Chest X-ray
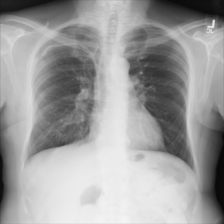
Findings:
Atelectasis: negative
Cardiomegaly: negative
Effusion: negative
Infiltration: negative
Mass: negative
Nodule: negative
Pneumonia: negative
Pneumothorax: negative
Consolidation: negative
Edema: negative
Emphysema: negative
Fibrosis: negative
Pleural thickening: negative
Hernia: negative